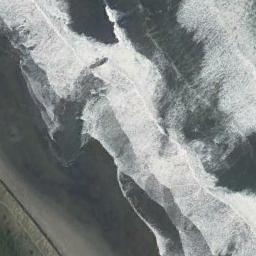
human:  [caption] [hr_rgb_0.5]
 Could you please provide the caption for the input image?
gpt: Huge waves beat the black beach .

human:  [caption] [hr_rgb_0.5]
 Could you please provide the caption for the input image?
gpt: Layers of white spray and dim ocean .

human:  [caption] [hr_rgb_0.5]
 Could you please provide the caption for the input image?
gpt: The beach with brown sand and the white waves washed ashore .

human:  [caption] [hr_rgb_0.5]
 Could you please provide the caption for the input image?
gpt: The edge of the beach is empty .

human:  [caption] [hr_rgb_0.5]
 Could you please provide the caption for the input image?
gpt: The waves are heavy around the beach .